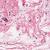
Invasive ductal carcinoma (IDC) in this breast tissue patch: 0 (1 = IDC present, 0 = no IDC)